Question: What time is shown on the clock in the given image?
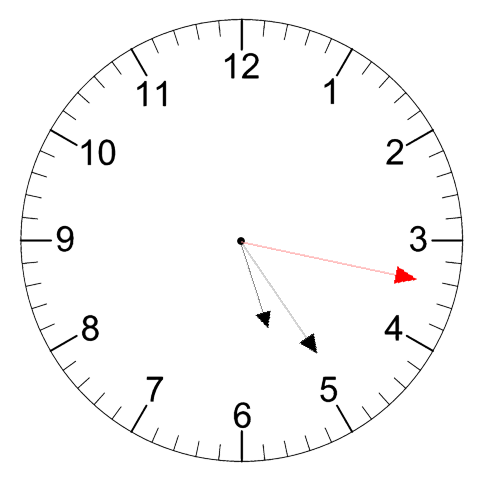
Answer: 05:24:17